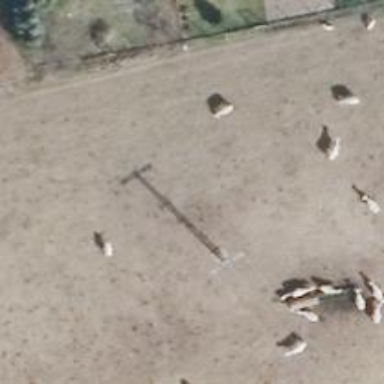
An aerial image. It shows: Power pole.